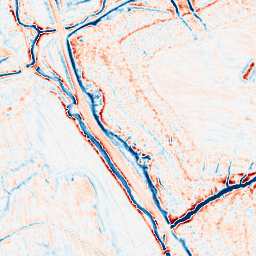
Category: edge_preserving
Decomposition family: anisotropic_diffusion
Decomposition parameters: iterations: 20
kappa: 10
gamma: 0.15
Upsampling method: sinc_hamming
Upsampling parameters: scale: 2
kernel_size: 4
Upsampling scale: 2